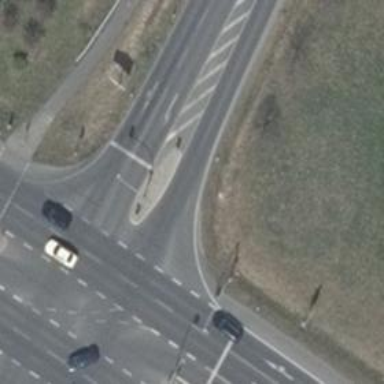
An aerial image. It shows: Secondary road with asphalt surface.